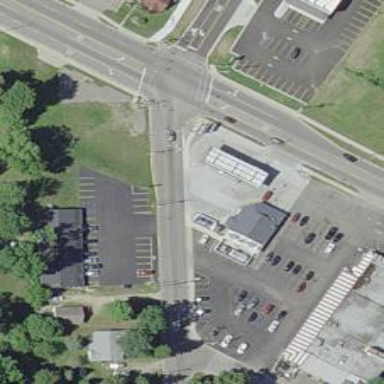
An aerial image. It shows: Convenience shop.